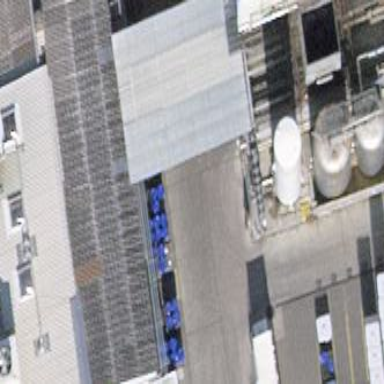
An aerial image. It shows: View of roof of building.